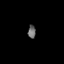
Tissue: prostate
Cell type: Myeloid cells
Senescence score: 0.3351
Nuclear area (px): 102
Mean DAPI intensity: 102.882